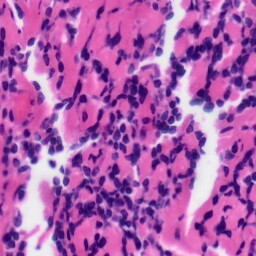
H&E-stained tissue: Tonsil